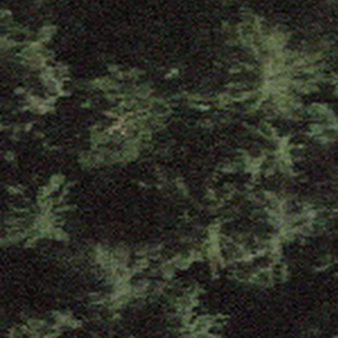
Label: other